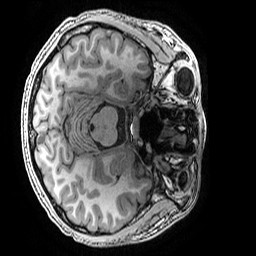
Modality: T1w
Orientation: axial
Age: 18
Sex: male
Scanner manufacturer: ge
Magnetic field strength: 3 T
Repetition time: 0.007 s
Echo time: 0.00342 s